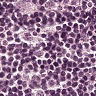
Metastatic tissue present: yes